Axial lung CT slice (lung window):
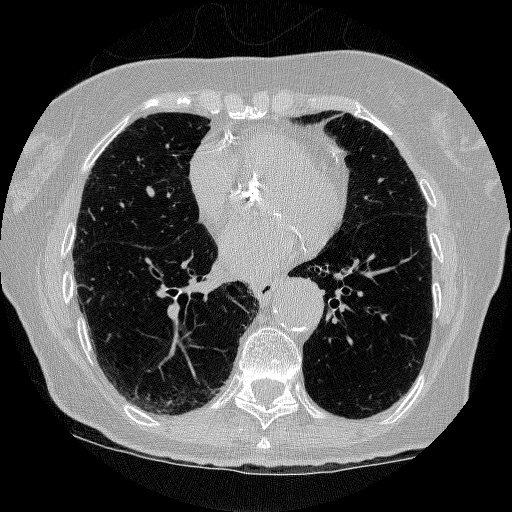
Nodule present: no